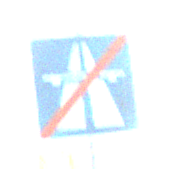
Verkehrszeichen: EndeAutbahn
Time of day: SunriseSunset
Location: Outdoor (RoadRail)
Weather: PartlyCloudy
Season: NotSpecified
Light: Natural